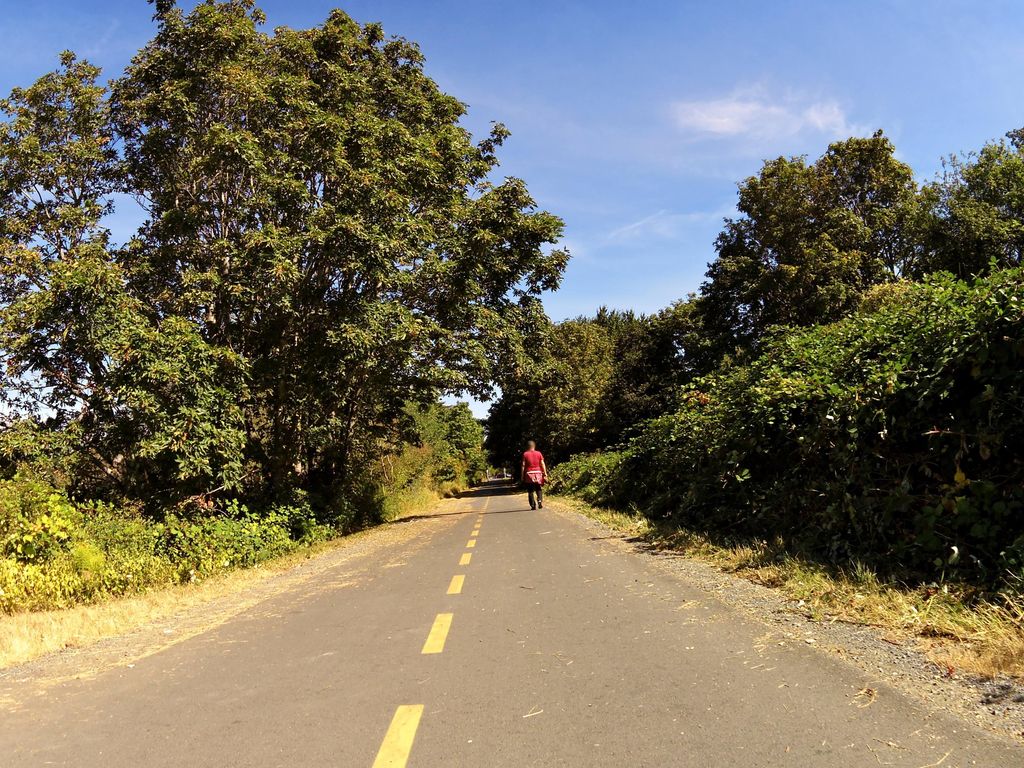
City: victoria